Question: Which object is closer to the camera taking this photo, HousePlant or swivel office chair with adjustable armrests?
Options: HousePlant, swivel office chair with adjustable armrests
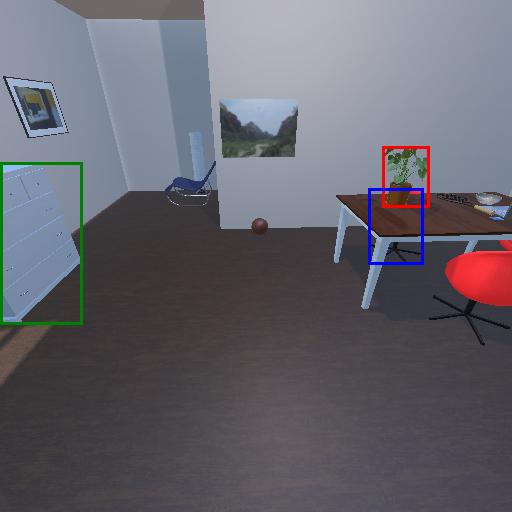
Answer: HousePlant